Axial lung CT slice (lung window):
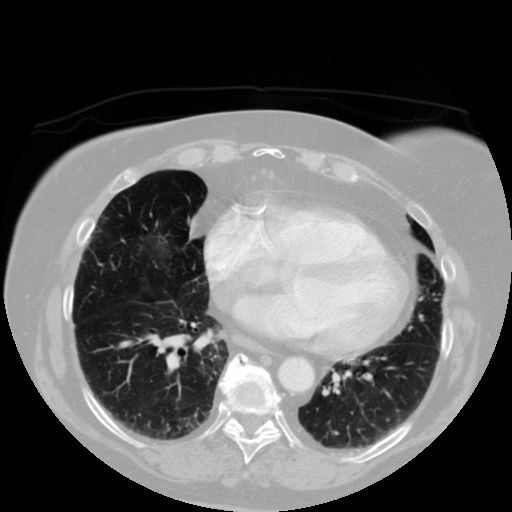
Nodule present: no